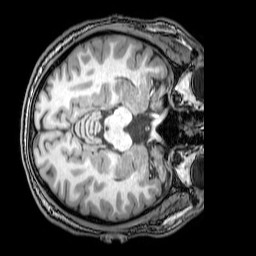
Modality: T1w
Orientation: axial
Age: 22
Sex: male